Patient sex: F
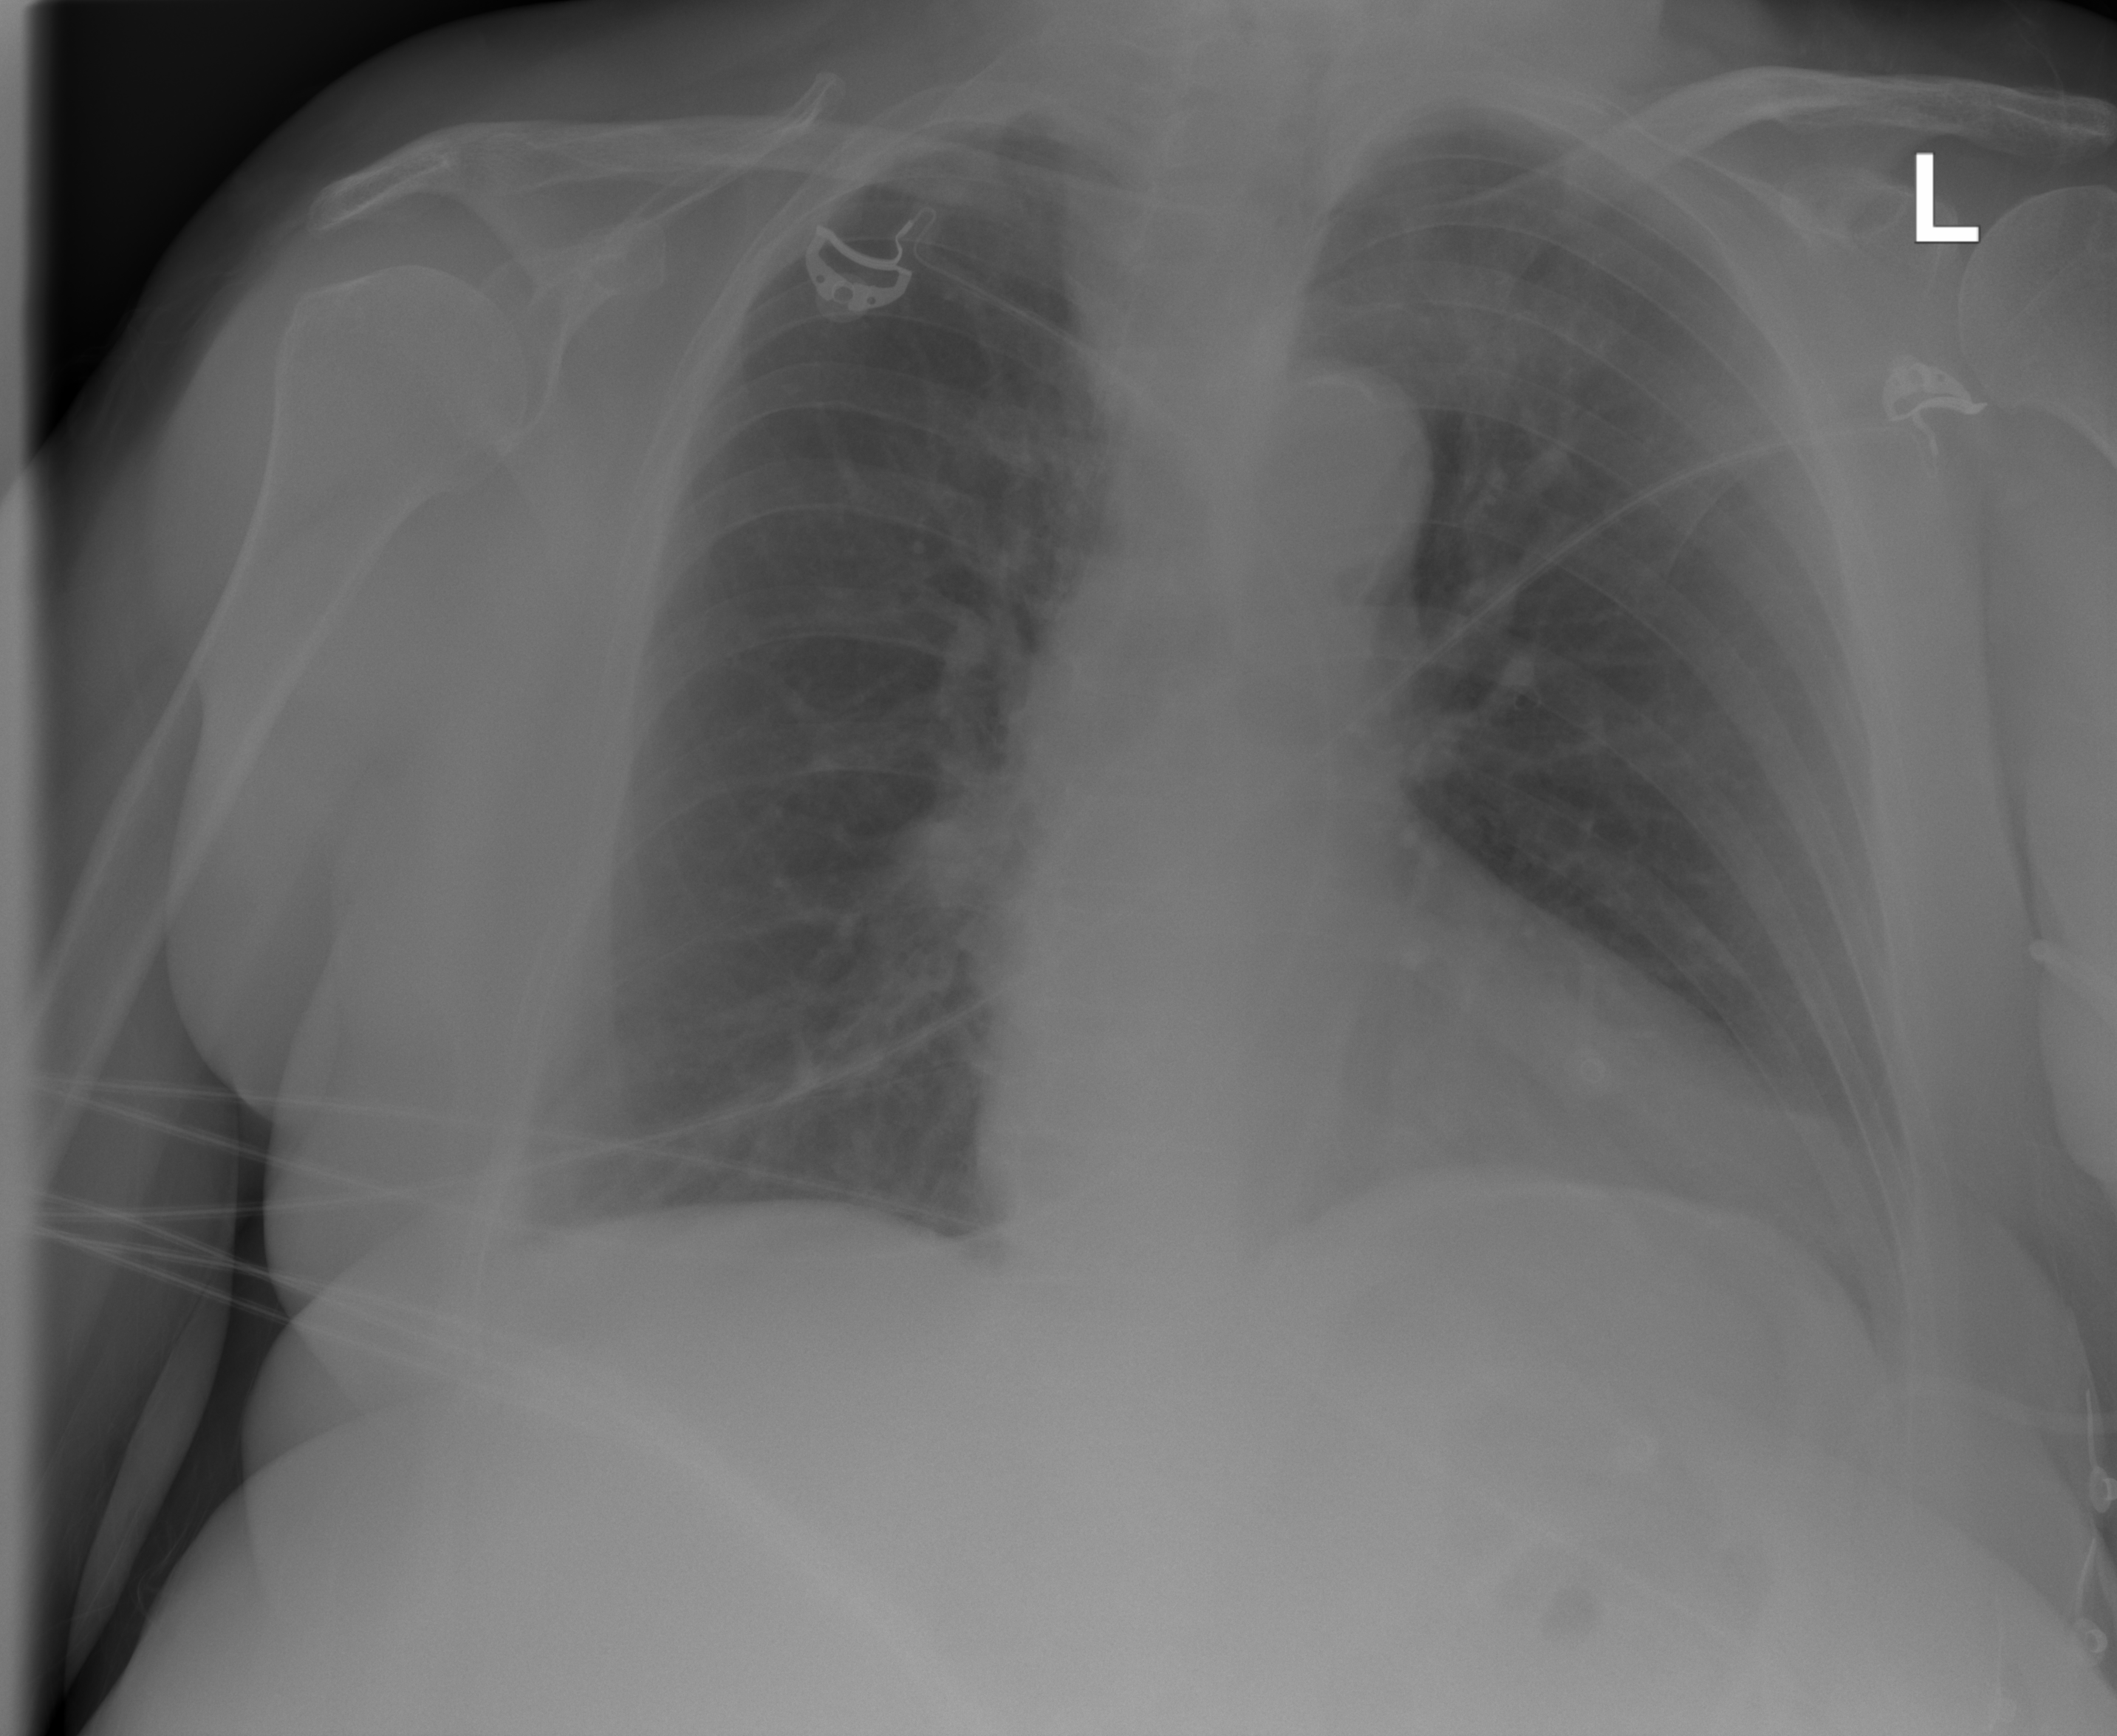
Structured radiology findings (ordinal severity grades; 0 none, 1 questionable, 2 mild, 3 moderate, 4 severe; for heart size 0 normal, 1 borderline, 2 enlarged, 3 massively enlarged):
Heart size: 2
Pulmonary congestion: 1
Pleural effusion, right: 1
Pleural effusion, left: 2
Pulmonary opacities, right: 0
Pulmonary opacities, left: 1
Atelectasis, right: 0
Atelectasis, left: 2